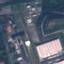
Label: Industrial